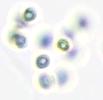
Label: Phaeocystis